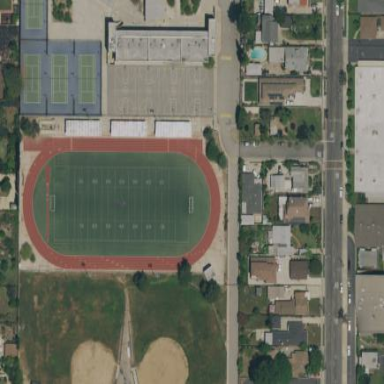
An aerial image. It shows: American football pitch for leisure and sport activities.